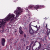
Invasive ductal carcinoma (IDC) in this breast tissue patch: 1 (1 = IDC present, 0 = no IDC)